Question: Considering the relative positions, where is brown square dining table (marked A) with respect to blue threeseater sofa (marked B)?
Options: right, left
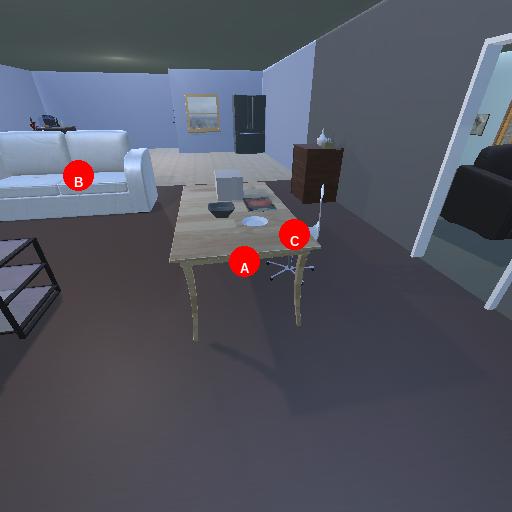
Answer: right